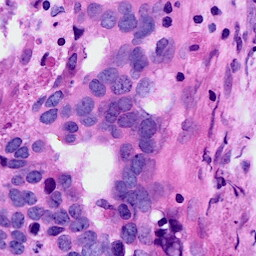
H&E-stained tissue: Breast